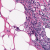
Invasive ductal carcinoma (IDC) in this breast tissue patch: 0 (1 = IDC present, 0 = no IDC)